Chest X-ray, AP view. Patient: 52 years old, sex M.
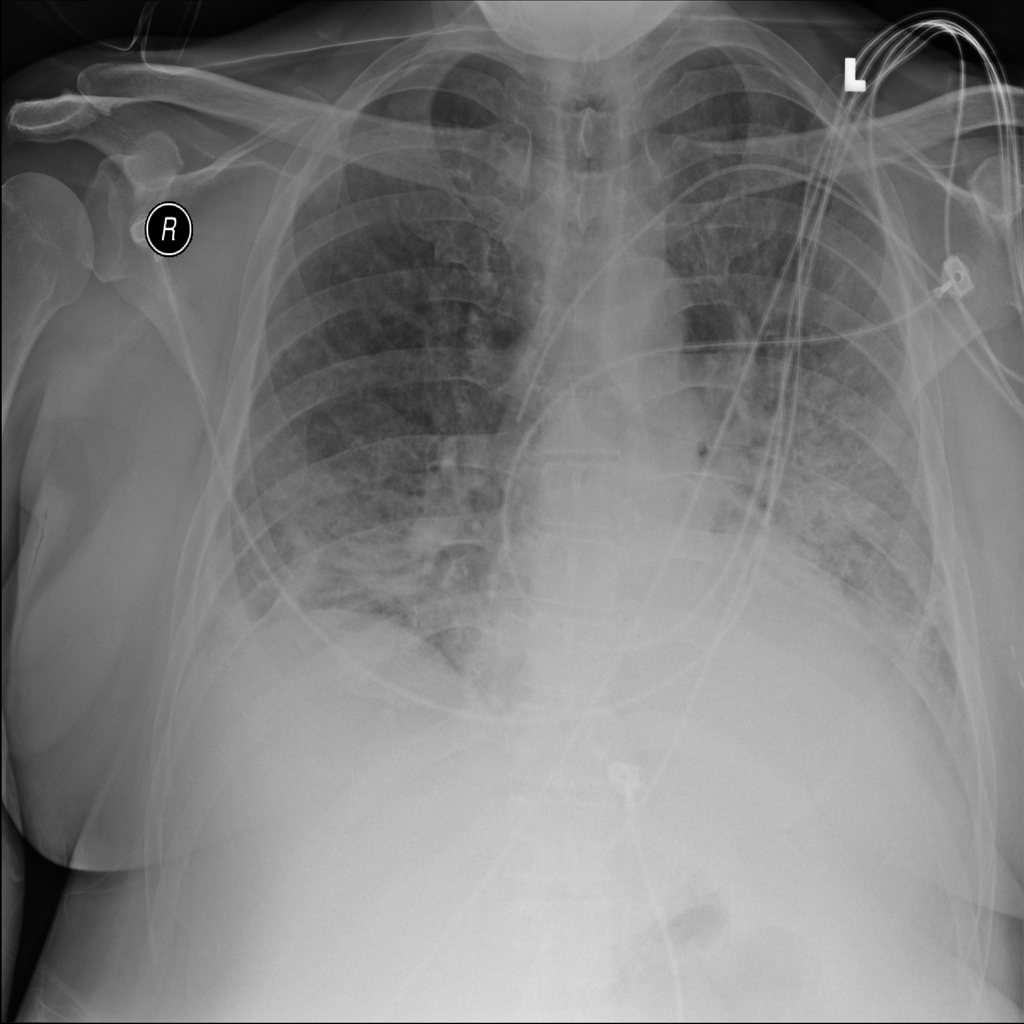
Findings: No Finding